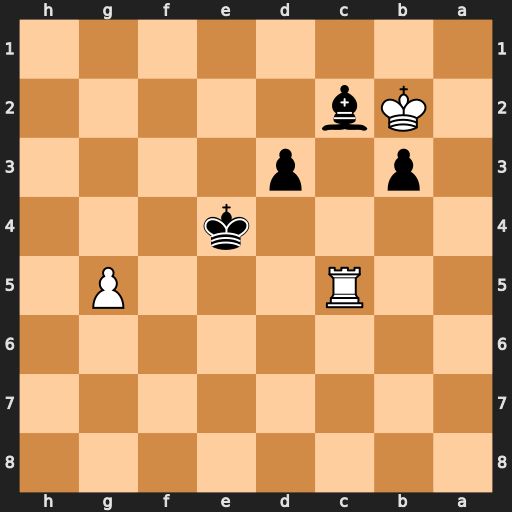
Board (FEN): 8/8/8/2R3P1/4k3/1p1p4/1Kb5/8
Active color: b
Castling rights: -
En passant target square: -
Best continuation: d2 Rxc2 d1=Q